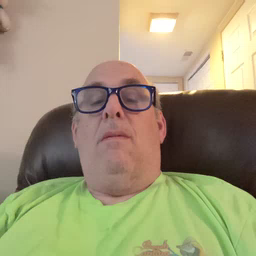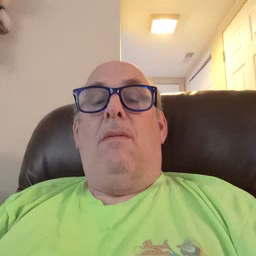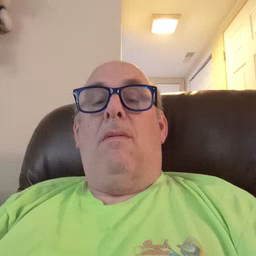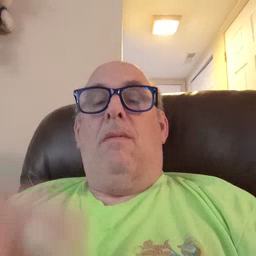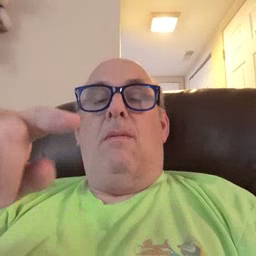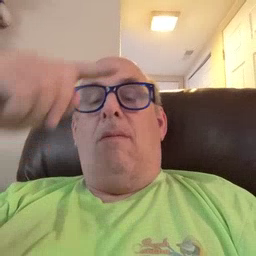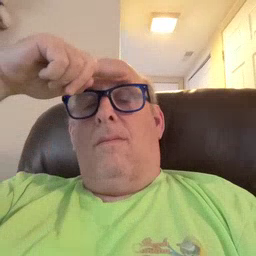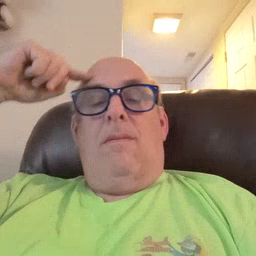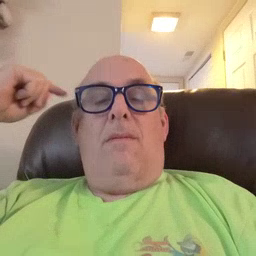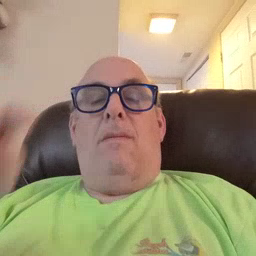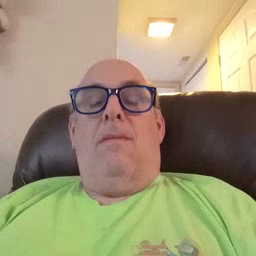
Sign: black